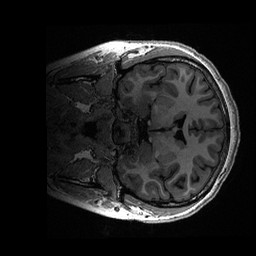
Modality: T1w
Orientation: coronal
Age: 18
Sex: female
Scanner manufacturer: ge
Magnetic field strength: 3 T
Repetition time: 0.006952 s
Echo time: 0.00292 s